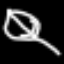
Label: leaf